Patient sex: M
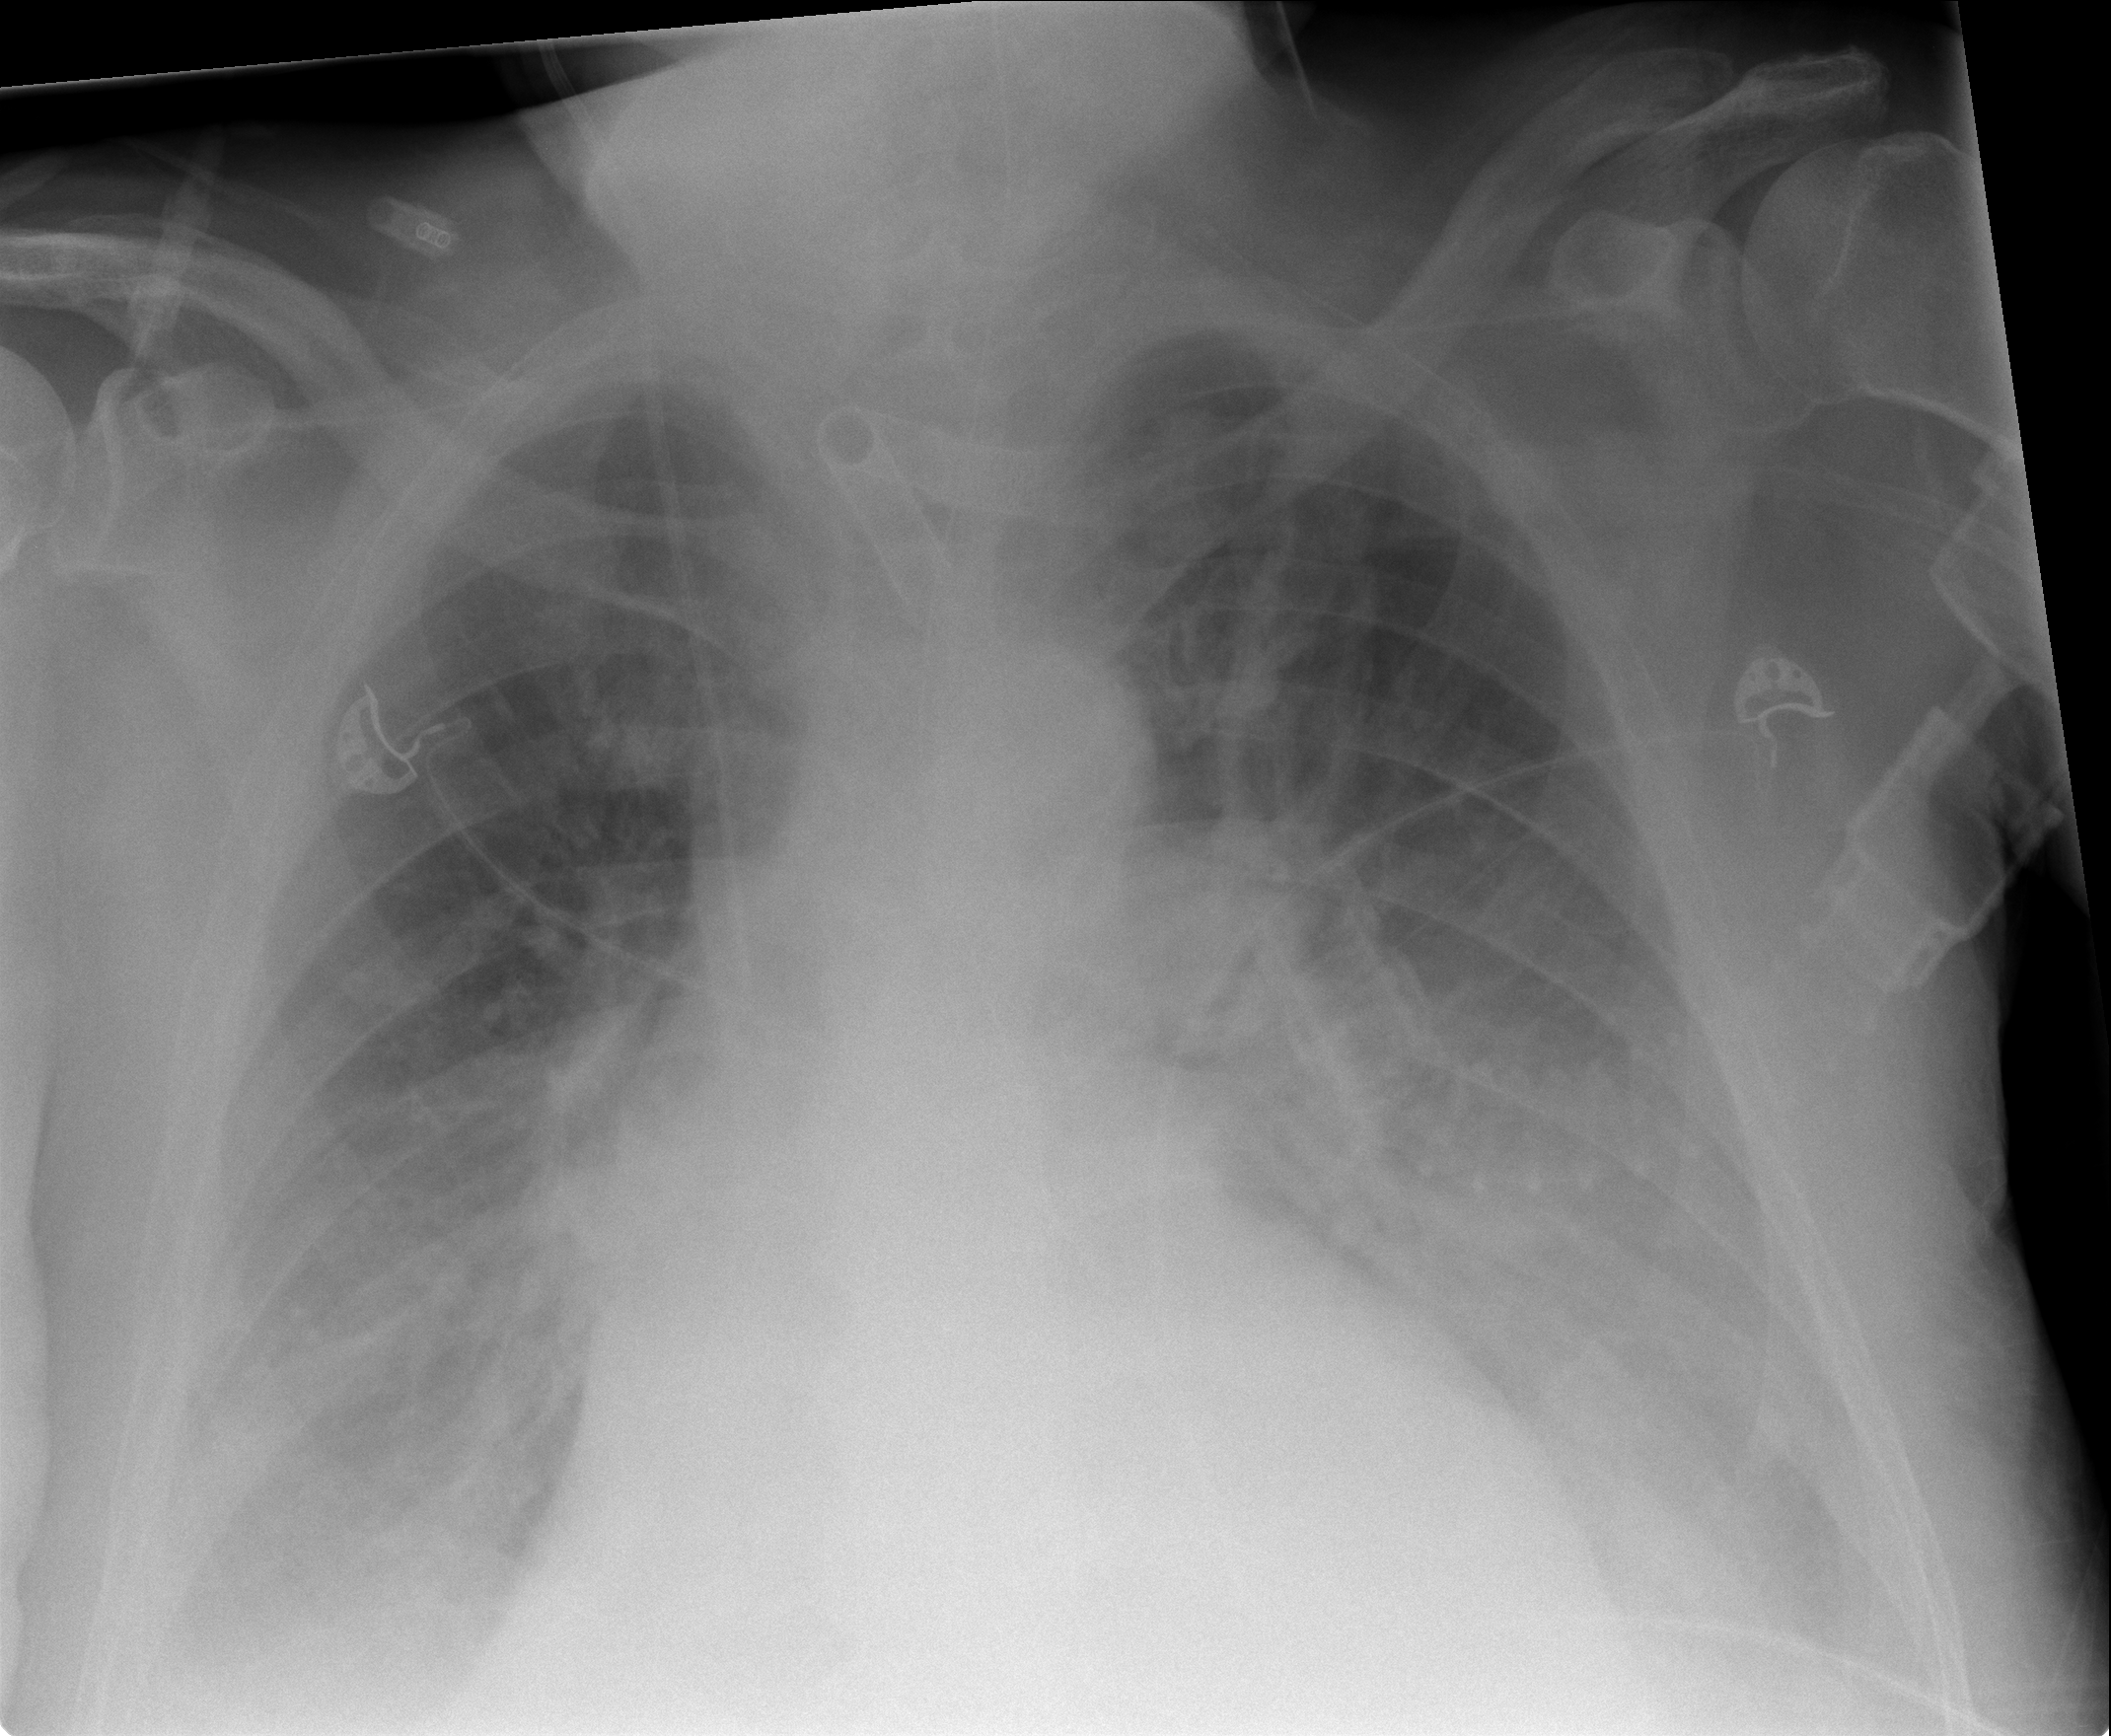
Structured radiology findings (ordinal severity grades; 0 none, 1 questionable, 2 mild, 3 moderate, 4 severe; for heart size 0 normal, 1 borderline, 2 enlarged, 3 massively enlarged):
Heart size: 2
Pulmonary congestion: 2
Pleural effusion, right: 3
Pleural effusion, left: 3
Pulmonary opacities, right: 1
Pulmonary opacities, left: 1
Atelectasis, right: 2
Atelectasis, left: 2